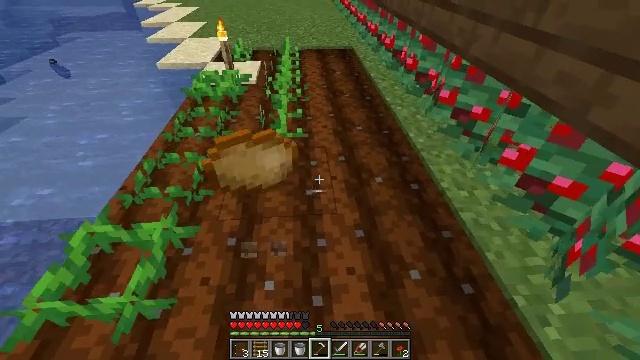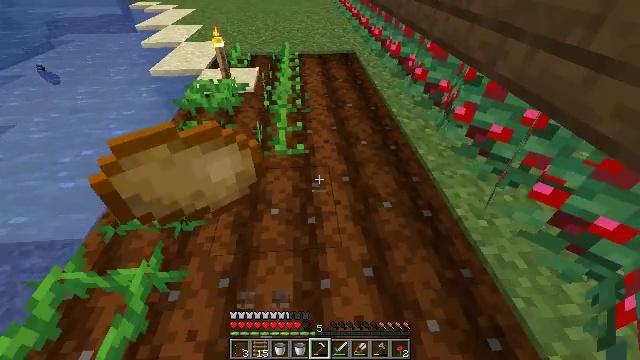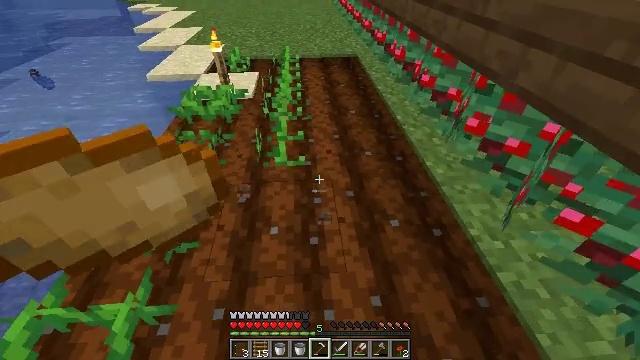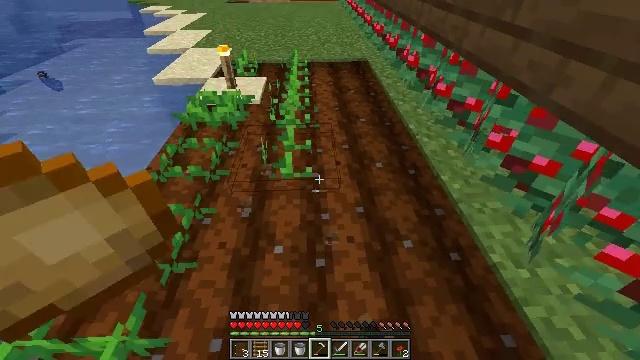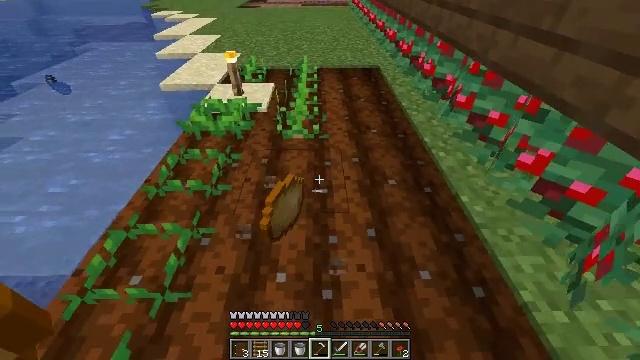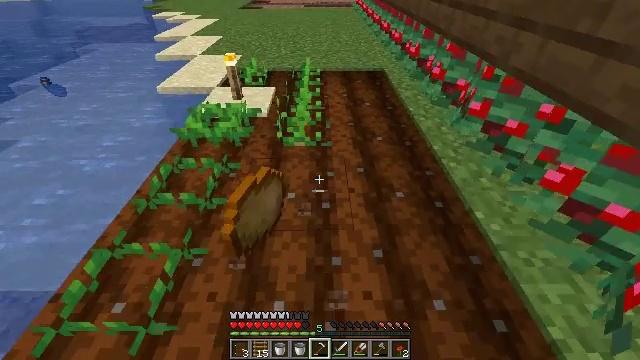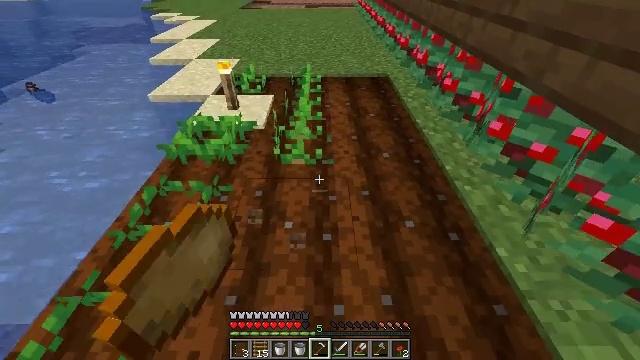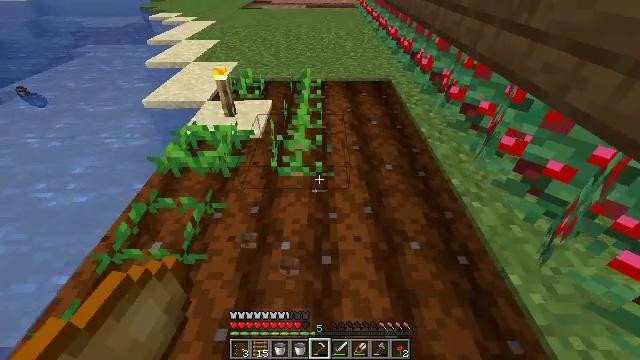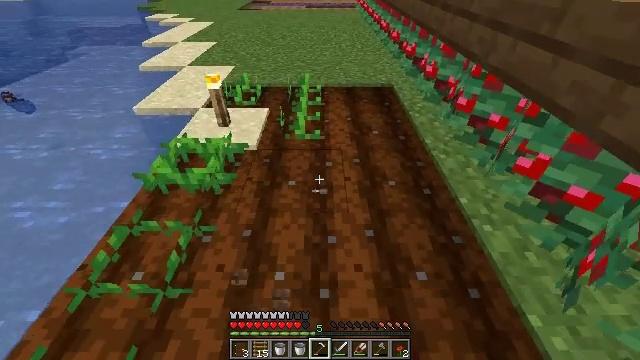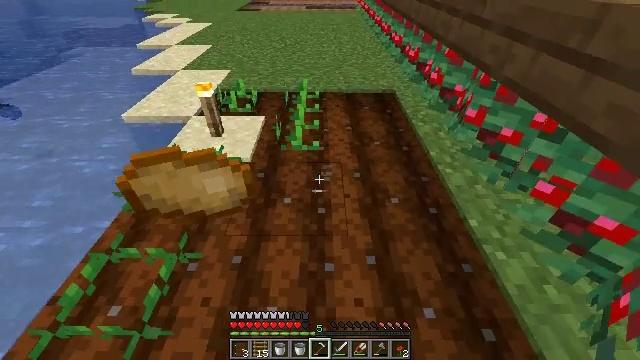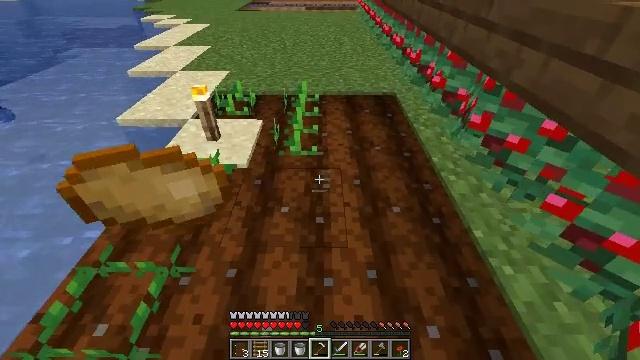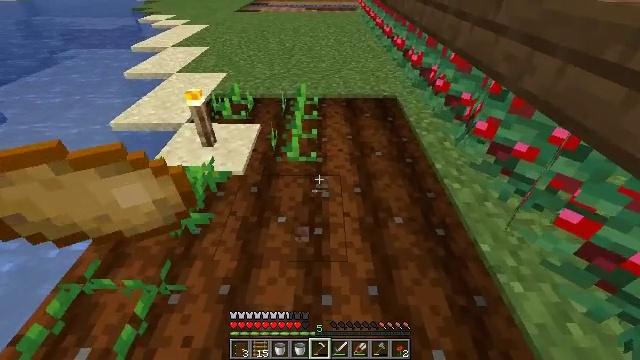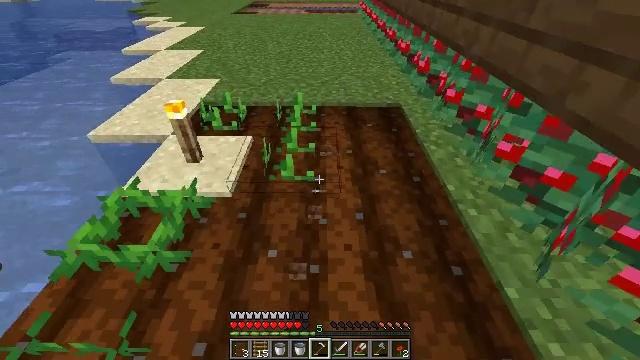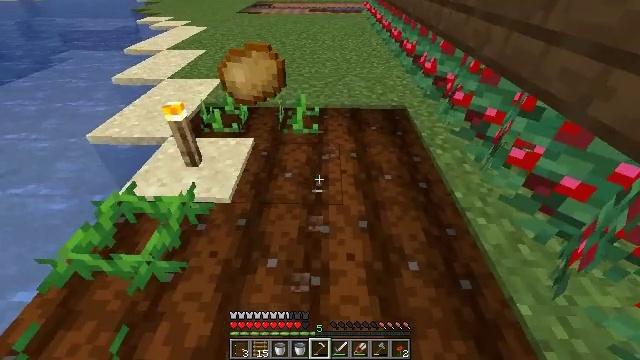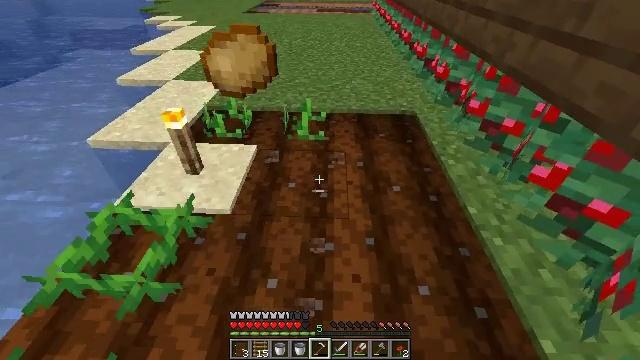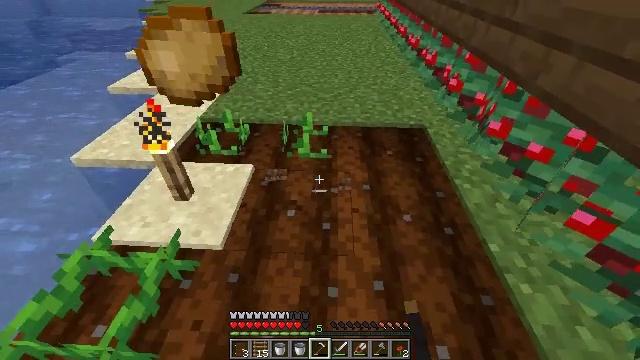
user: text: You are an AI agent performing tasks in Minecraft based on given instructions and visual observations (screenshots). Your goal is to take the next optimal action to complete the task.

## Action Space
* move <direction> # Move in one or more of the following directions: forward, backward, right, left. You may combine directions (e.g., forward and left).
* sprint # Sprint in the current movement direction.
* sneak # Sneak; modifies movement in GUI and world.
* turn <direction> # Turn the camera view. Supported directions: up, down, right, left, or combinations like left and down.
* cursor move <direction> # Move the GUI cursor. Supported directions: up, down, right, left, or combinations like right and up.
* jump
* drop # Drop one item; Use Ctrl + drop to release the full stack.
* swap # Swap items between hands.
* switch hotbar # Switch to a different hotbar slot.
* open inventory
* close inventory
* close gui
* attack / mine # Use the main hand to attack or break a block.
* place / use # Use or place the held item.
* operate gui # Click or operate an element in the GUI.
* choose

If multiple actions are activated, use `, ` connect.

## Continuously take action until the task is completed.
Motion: motion action
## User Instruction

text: Collect potatoes from the garden.
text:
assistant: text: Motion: move forward
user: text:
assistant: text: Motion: move forward, attack / mine
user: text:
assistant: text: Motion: move forward, turn left, attack / mine
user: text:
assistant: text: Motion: move forward, turn left, attack / mine
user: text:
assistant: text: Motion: move forward, attack / mine
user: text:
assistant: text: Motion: move forward
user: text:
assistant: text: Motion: move forward, attack / mine
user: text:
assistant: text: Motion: move forward, attack / mine
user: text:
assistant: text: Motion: move forward, attack / mine
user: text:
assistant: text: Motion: move forward
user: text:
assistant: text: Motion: move forward, attack / mine
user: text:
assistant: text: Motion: move forward, attack / mine
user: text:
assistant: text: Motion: move forward, attack / mine
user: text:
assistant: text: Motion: move forward, turn left, attack / mine
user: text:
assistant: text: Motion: move forward, attack / mine
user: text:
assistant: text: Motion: move forward, attack / mine
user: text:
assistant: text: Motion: move forward, turn left, attack / mine
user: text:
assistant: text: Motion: move forward, turn left, attack / mine
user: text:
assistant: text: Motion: move forward, attack / mine
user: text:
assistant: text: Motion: move forward, turn left, attack / mine
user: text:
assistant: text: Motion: move forward, turn left
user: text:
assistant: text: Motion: move forward, turn left
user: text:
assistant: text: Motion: move forward, turn left and down
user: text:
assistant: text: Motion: move forward, turn left and down
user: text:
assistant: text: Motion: move forward and move right, turn left
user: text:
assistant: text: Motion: move forward and move right, turn left
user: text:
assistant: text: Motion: move forward and move right, turn left and down
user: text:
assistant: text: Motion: move forward and move right, turn left
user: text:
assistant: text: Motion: move right, turn left and down
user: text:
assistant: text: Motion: turn left and down